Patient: sex F, age 65
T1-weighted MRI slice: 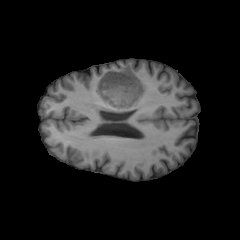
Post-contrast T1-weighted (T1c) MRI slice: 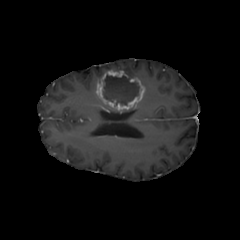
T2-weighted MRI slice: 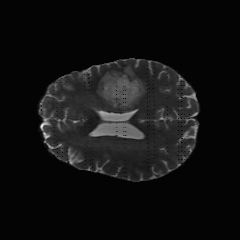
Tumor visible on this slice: yes
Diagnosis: Glioblastoma, IDH-wildtype
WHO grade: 4